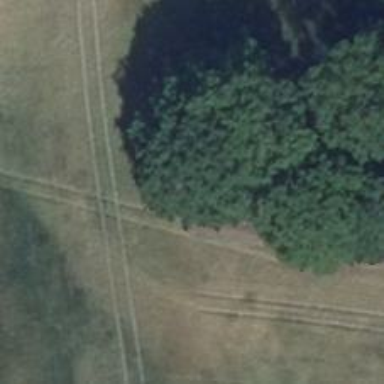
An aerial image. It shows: Hunting stand.